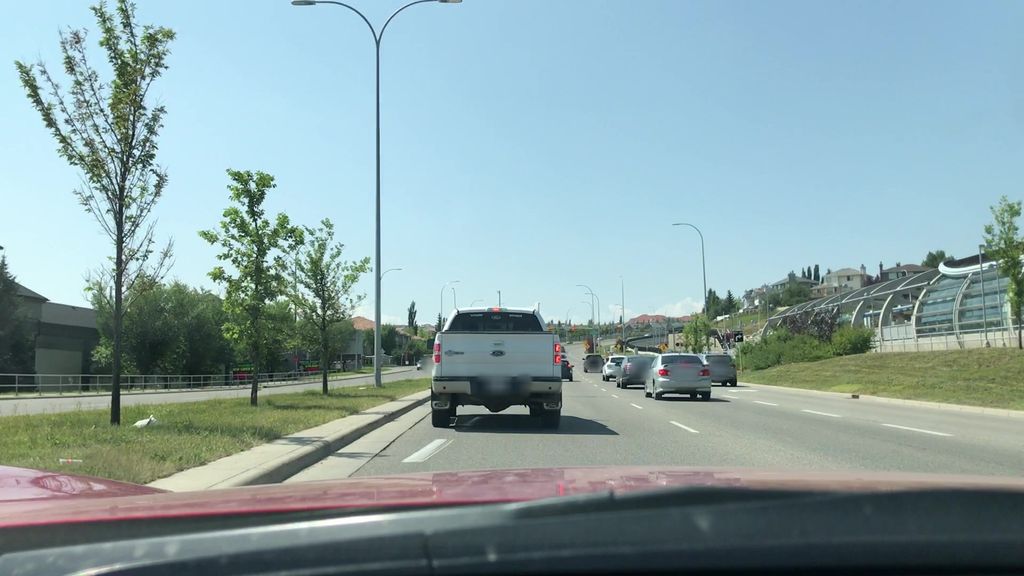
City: calgary